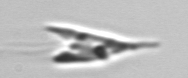
Label: Chrysochromulina_lanceolata